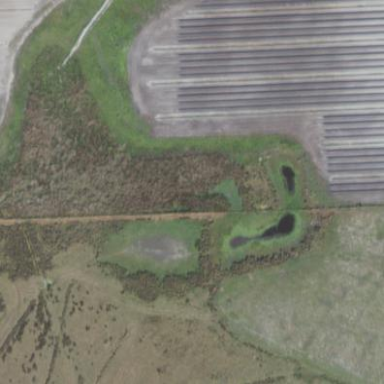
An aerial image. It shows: Marsh wetland.